Interaction volume radius: 10 \u00c5
Interaction volume height: 10 \u00c5
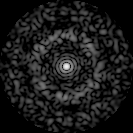
Disorder parameter: 0.8219